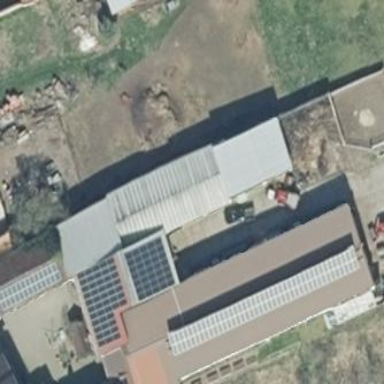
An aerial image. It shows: Gabled roofed farm auxiliary building with gray metal roof.